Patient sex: M
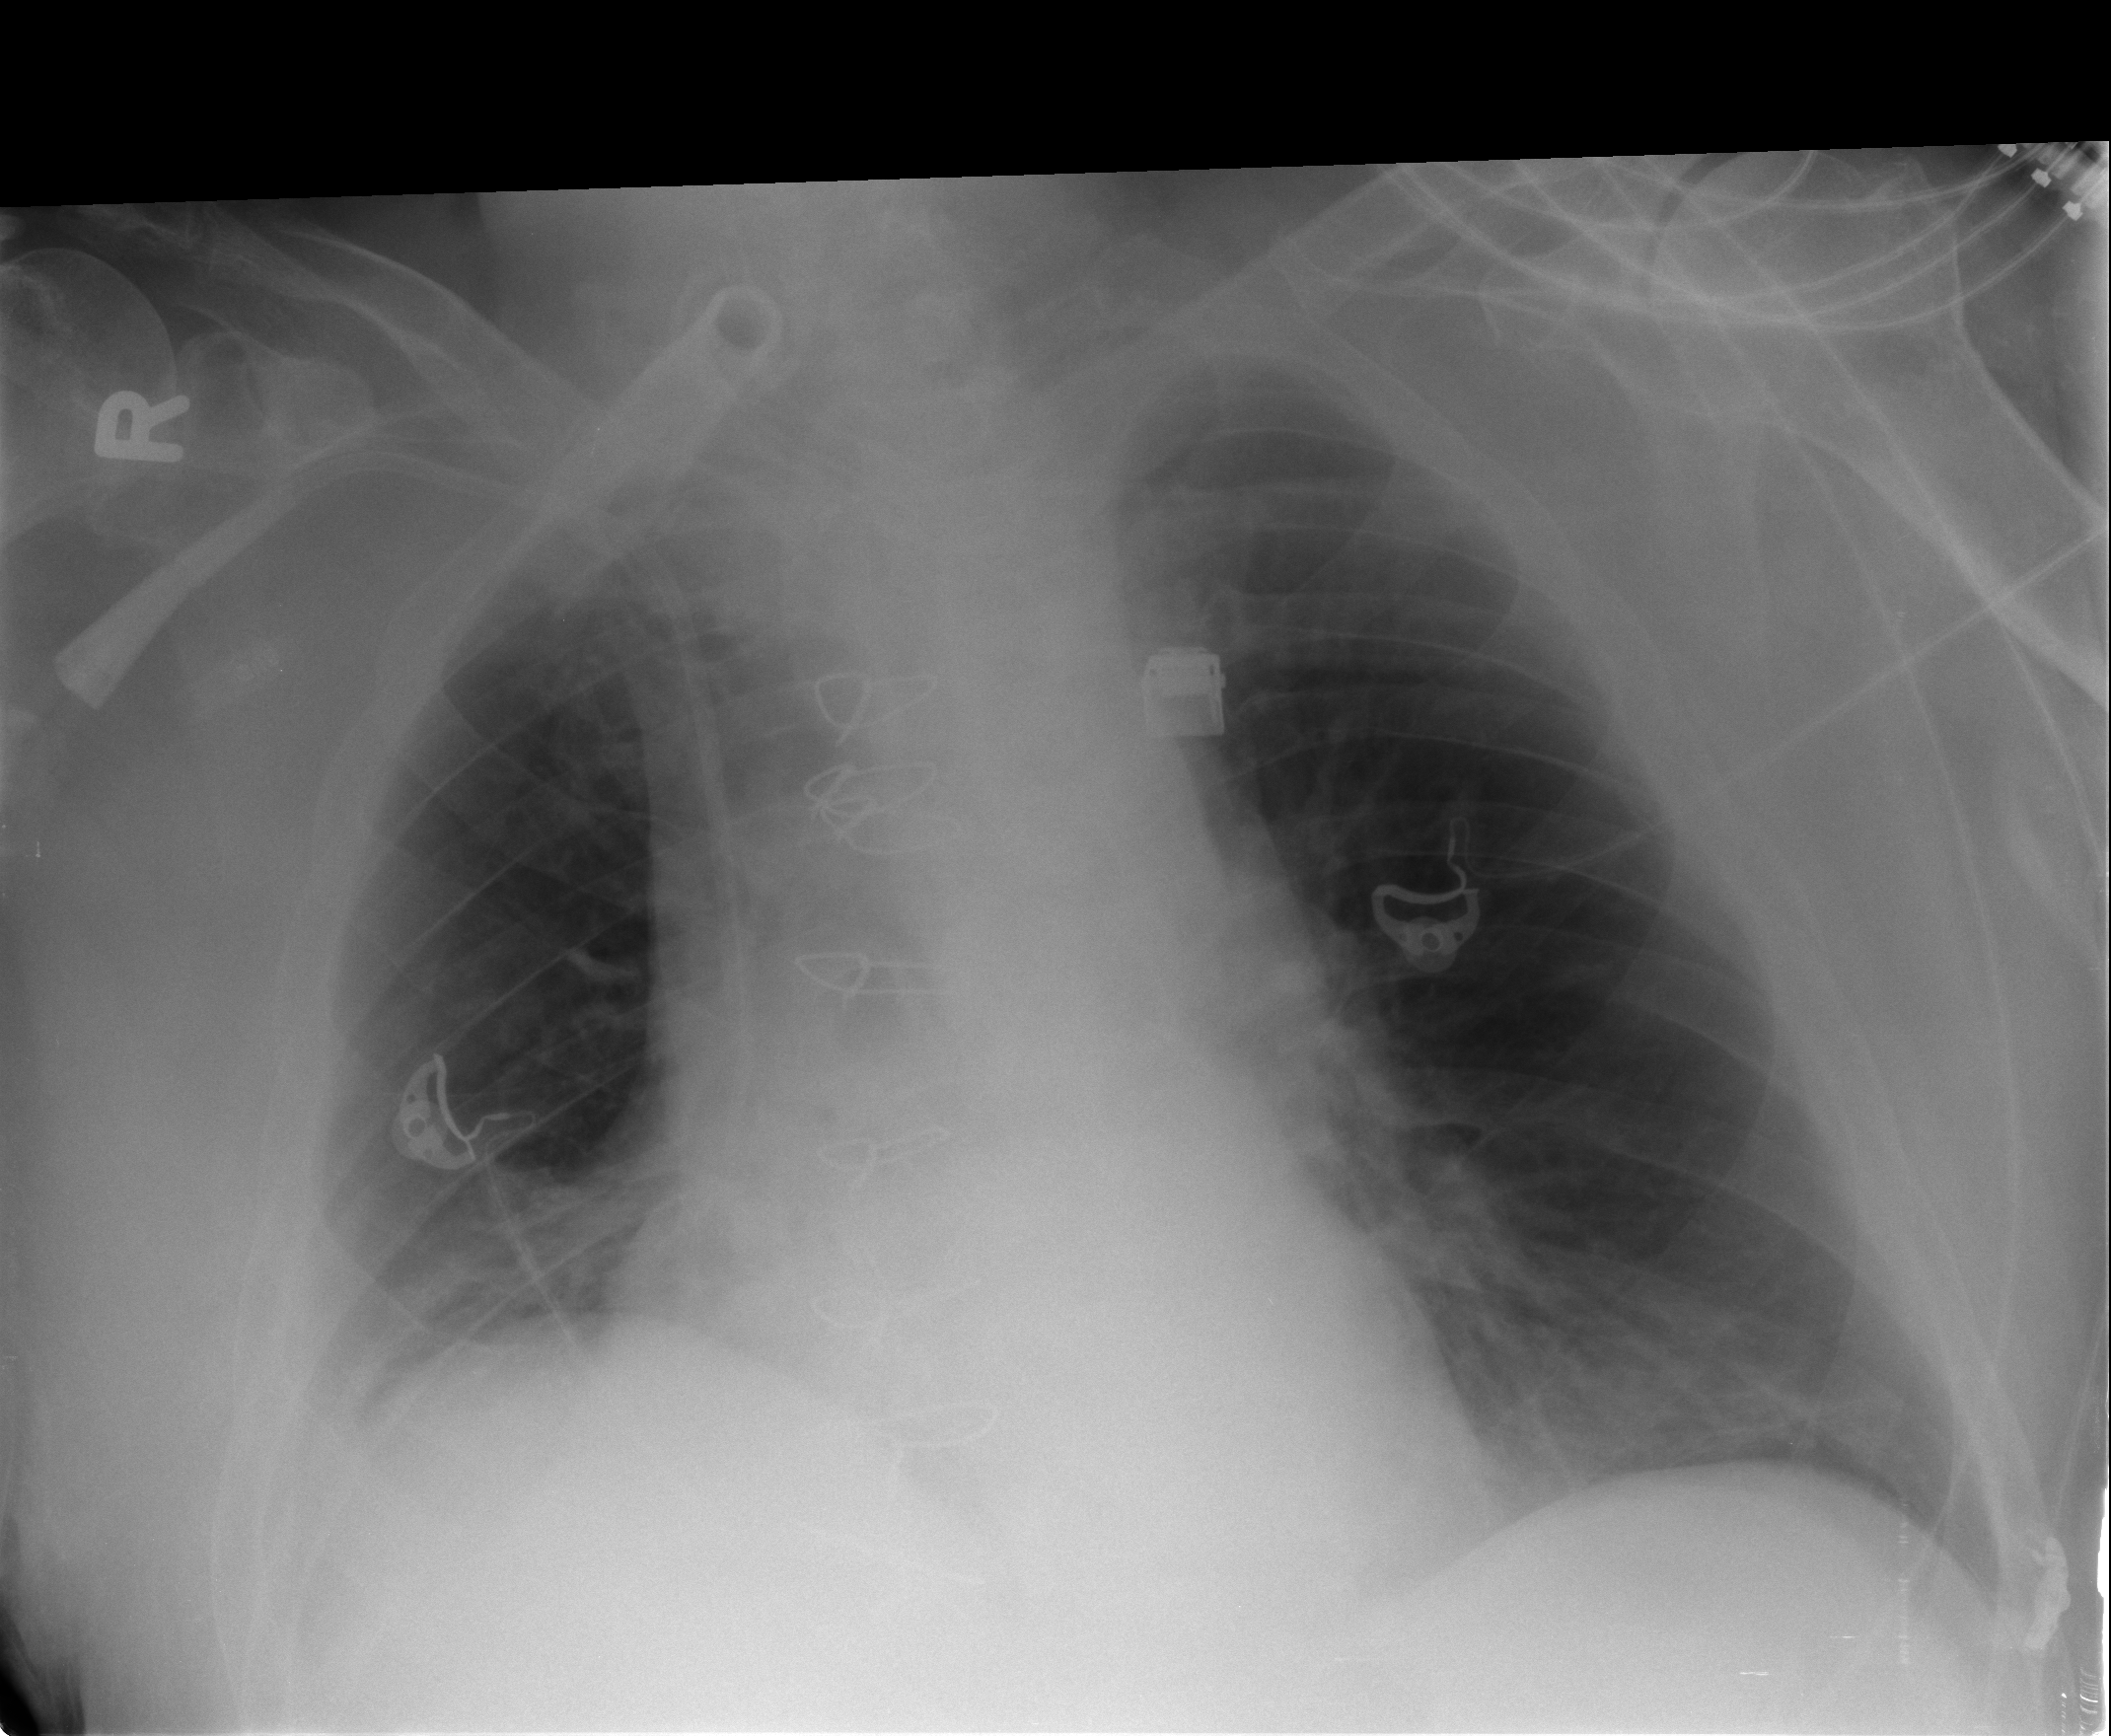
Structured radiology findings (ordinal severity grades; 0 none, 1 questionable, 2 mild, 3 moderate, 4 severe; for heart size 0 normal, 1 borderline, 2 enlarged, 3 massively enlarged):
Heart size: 0
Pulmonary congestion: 0
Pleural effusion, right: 0
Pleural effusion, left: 0
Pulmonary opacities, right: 0
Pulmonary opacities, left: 0
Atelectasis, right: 2
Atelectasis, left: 0